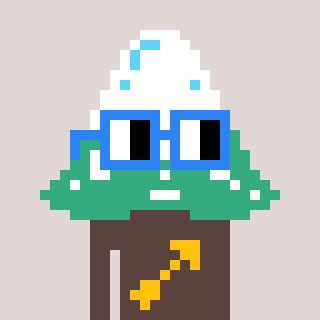
a pixel art character with square blue glasses, a snowy mountain-shaped head and a darkbrown-colored body on a warm background